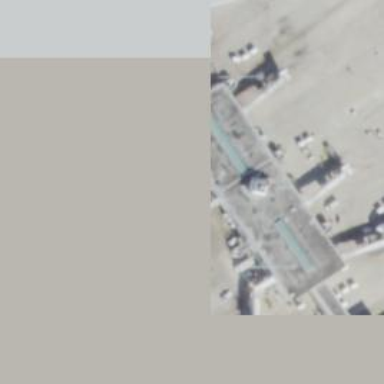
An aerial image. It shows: Airport gate.